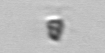
Label: Pyramimonas